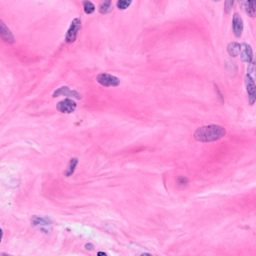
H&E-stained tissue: Breast